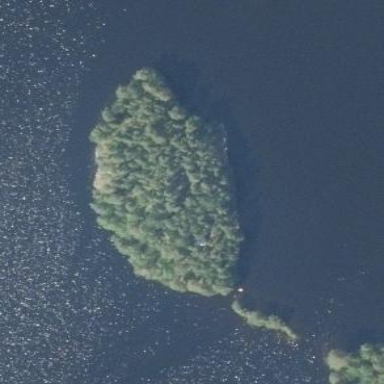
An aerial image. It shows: Islet.